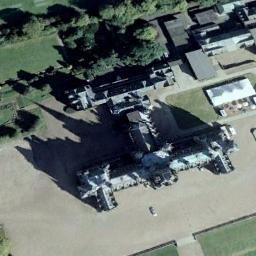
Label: church